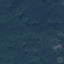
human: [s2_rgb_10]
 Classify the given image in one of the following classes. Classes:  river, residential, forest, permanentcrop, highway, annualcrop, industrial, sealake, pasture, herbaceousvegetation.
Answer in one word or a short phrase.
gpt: Forest